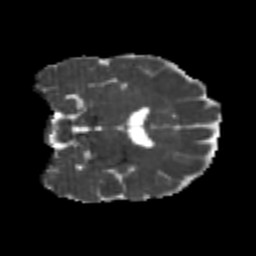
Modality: MD
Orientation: coronal
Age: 22
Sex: male
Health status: healthy
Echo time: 0.074 s